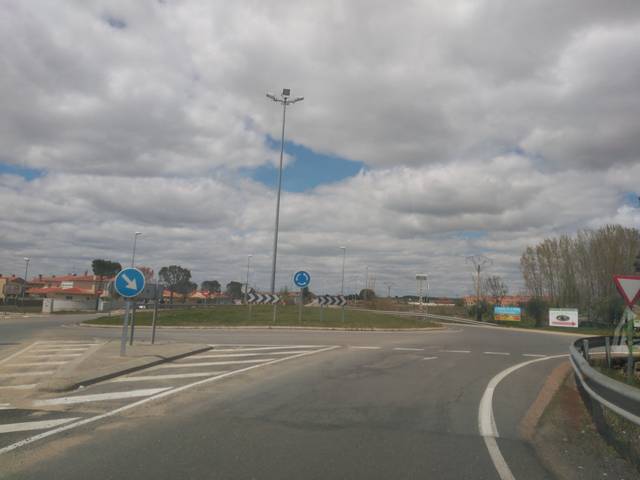
Region: Spain
Coordinates: 41.009, -5.707